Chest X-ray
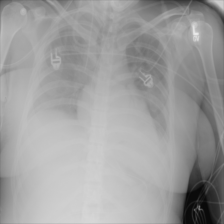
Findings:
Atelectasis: negative
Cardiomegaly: negative
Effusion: negative
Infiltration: negative
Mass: negative
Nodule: negative
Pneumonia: negative
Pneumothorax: negative
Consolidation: negative
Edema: negative
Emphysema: negative
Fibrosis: negative
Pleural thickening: negative
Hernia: negative